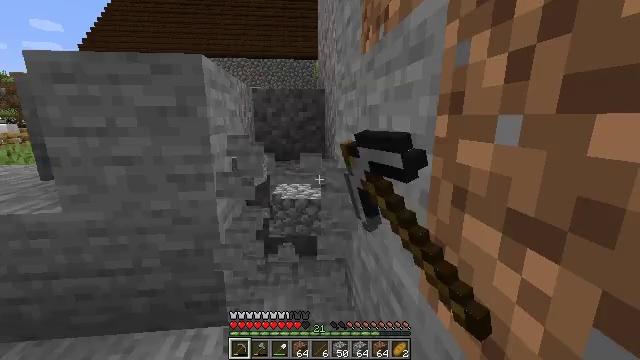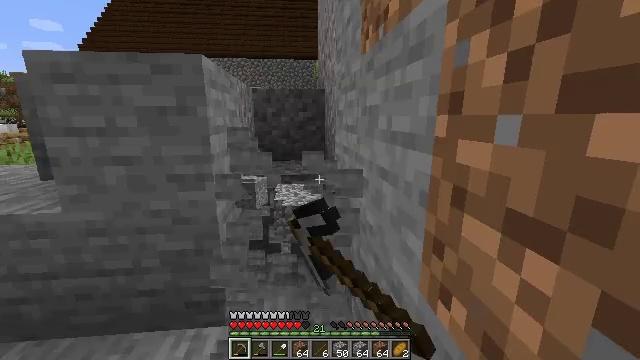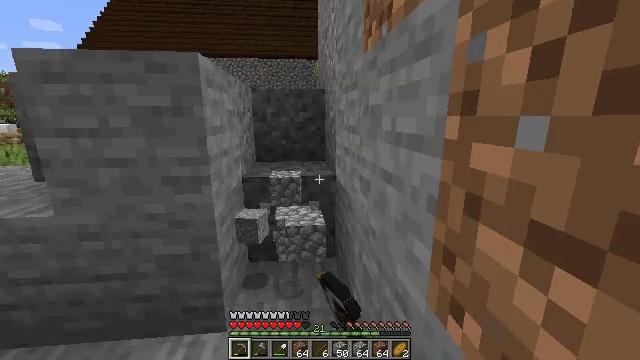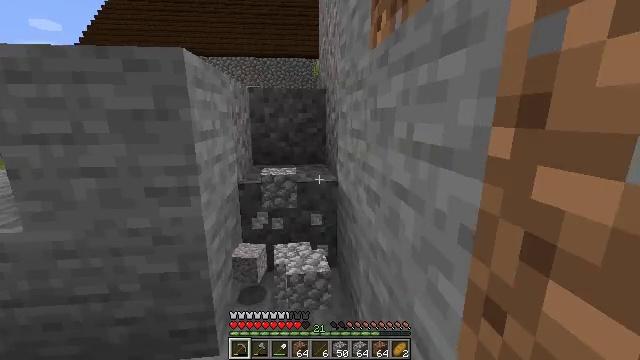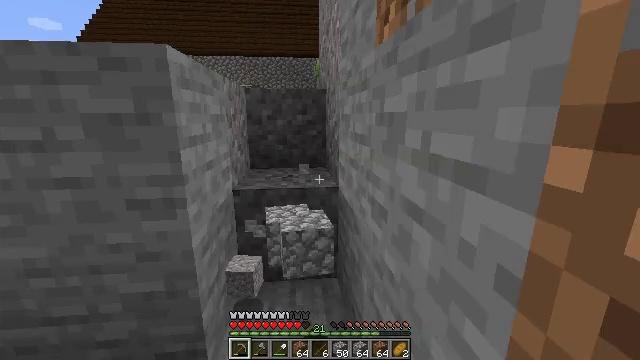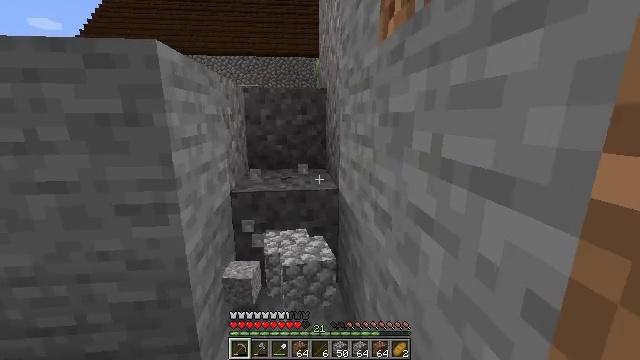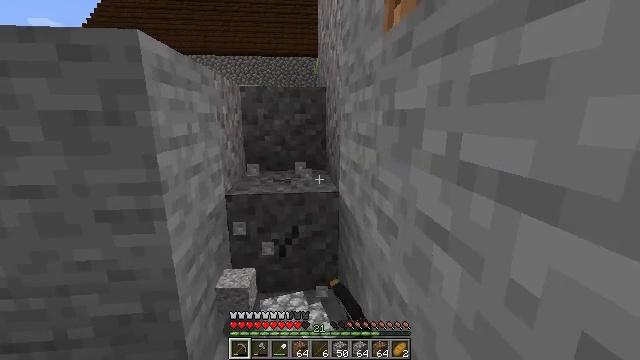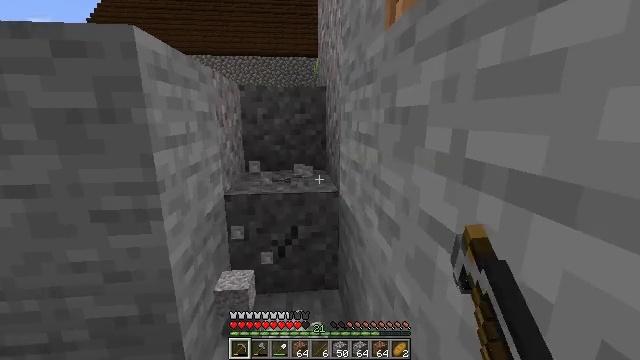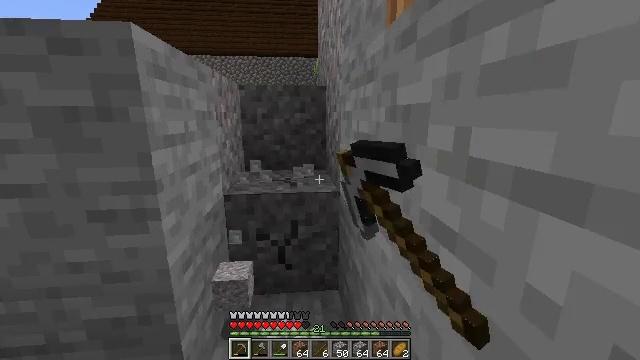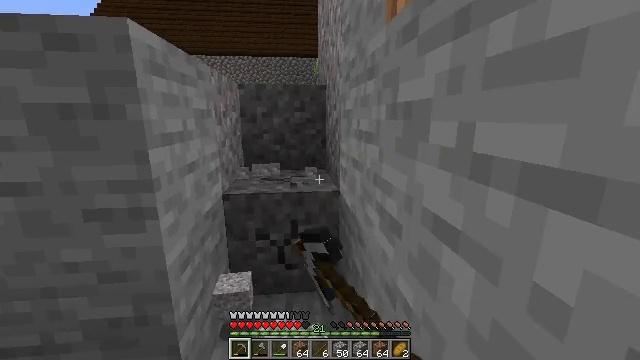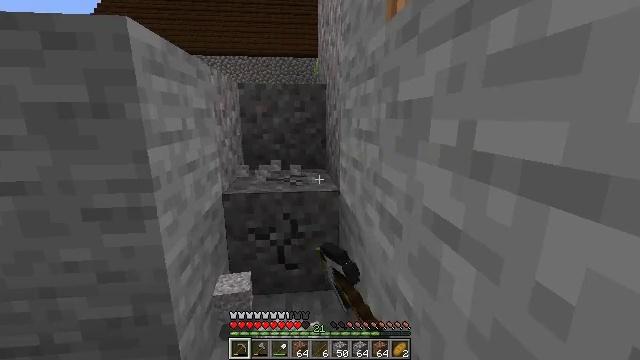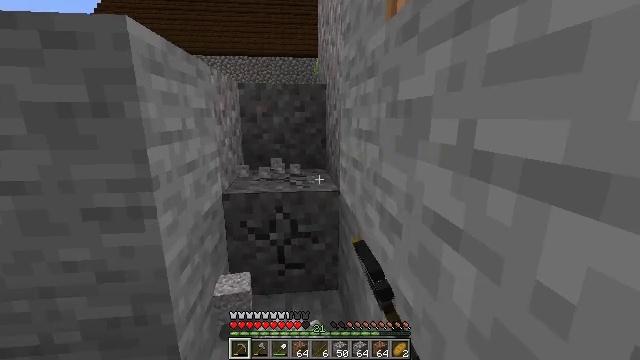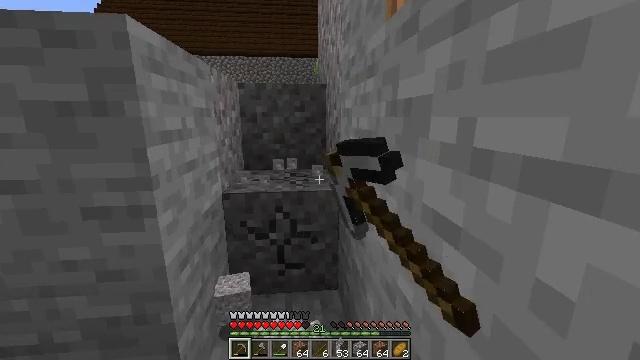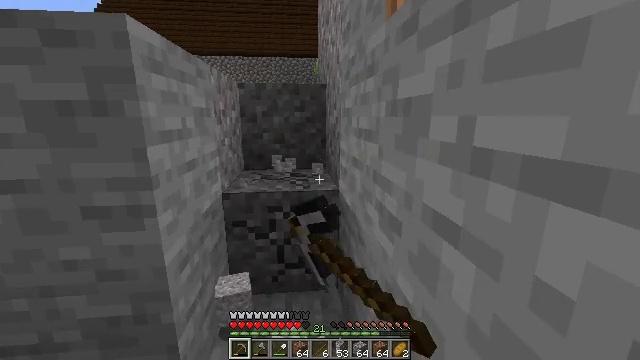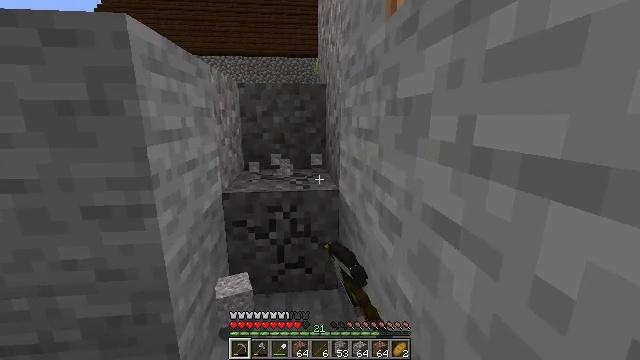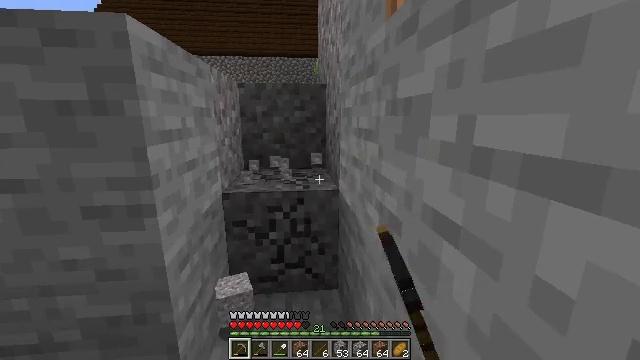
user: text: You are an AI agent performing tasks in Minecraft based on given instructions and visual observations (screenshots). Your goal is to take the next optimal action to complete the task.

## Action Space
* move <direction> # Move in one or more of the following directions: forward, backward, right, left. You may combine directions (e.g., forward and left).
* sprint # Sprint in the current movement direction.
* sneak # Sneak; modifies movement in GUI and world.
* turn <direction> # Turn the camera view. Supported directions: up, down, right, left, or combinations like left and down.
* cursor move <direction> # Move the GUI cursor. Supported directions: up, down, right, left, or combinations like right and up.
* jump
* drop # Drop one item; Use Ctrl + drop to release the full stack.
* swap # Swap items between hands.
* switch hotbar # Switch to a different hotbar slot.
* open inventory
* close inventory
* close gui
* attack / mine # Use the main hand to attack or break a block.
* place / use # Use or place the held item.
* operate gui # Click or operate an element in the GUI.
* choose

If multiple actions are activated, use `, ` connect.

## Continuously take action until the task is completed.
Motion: motion action
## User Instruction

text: Dig through gravel to clear a path.
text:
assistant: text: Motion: attack / mine
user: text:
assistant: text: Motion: move forward, attack / mine
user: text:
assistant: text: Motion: move forward, attack / mine
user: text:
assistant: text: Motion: move forward, attack / mine
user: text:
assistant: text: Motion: attack / mine
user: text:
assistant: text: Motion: attack / mine
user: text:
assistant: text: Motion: attack / mine
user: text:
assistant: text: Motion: attack / mine
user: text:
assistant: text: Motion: attack / mine
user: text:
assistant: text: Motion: attack / mine
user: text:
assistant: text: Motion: attack / mine
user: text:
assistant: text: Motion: attack / mine
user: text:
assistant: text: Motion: attack / mine
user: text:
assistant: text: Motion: attack / mine
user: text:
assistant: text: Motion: attack / mine
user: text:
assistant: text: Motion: move forward, attack / mine
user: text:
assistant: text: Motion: move forward, attack / mine
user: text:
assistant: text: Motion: move forward, turn left, attack / mine
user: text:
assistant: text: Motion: attack / mine
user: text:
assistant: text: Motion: attack / mine
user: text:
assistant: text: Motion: attack / mine
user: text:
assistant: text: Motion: attack / mine
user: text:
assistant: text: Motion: attack / mine
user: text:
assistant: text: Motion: attack / mine
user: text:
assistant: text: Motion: attack / mine
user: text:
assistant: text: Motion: attack / mine
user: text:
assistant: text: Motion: attack / mine
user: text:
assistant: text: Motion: turn up, attack / mine
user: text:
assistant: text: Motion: turn up, attack / mine
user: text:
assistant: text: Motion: attack / mine